Question: I've already implemented FragmentTabHost, but my Fragments are going outside the tabhost.
Here is my Activity:
'''
public class MainActivity extends ActionBarActivity {
private FragmentTabHost mTabHost;
@Override
protected void onCreate(Bundle savedInstanceState) {
super.onCreate(savedInstanceState);
setContentView(R.layout.activity_main);
mTabHost = (FragmentTabHost) findViewById(android.R.id.tabhost);
mTabHost.setup(this, getSupportFragmentManager(),android.R.id.tabhost);
mTabHost.addTab(mTabHost.newTabSpec("simple").setIndicator("Simple"),
PlaceholderFragment.class,null);
mTabHost.addTab(mTabHost.newTabSpec("contacts")
.setIndicator("Contacts"), PlaceholderFragment2.class, null);
}
}
'''
And here is my fragment:
'''
public class PlaceholderFragment2 extends Fragment {
public PlaceholderFragment2() {
}
@Override
public View onCreateView(LayoutInflater inflater, ViewGroup container,
Bundle savedInstanceState) {
View rootView = inflater.inflate(R.layout.fragment_main2, container, false);
return rootView;
}
}
'''
activity_main.xml
'''
<android.support.v4.app.FragmentTabHost
xmlns:android="http://schemas.android.com/apk/res/android"
android:id="@android:id/tabhost"
android:layout_width="match_parent"
android:layout_height="match_parent" >
<FrameLayout xmlns:android="http://schemas.android.com/apk/res/android"
xmlns:tools="http://schemas.android.com/tools"
android:id="@+id/container"
android:layout_width="wrap_content"
android:layout_height="wrap_content"
tools:context=".MainActivity"
/>
</android.support.v4.app.FragmentTabHost>
'''
And fragment_main.xml
'''
<FrameLayout xmlns:android="http://schemas.android.com/apk/res/android"
xmlns:tools="http://schemas.android.com/tools"
android:layout_width="wrap_content"
android:layout_height="wrap_content">
<TextView android:text="@string/hello_world" android:layout_width="wrap_content"
android:layout_height="wrap_content" />
<ImageView
android:layout_width="wrap_content"
android:layout_height="wrap_content"
android:id="@+id/imageView"
android:src="@drawable/ic_launcher"
android:layout_alignParentTop="true"
android:layout_alignParentStart="true"
android:layout_marginTop="159dp" />
</FrameLayout>
'''
The problem is that the fragment goes outside it's tab.
Here's the photo

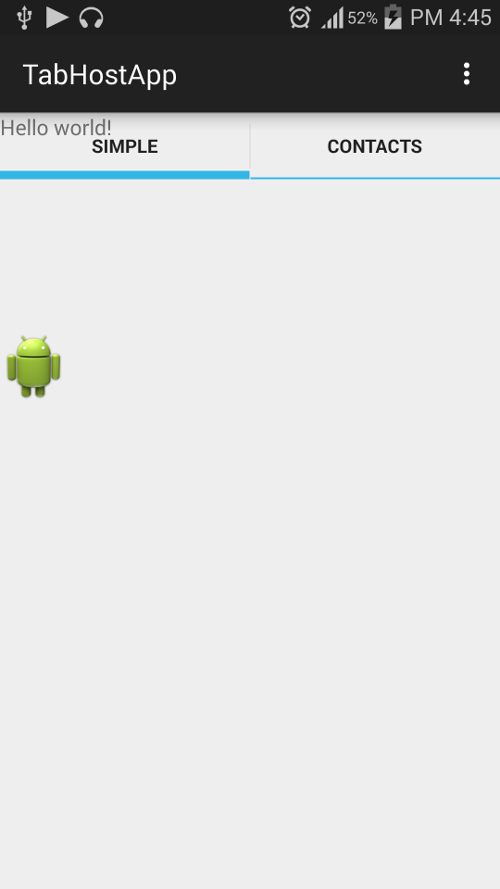
Answer: Change your activity_main.xml to
'''
<android.support.v4.app.FragmentTabHost
xmlns:android="http://schemas.android.com/apk/res/android"
android:id="@android:id/tabhost"
android:layout_width="match_parent"
android:layout_height="match_parent" >
<LinearLayout
android:layout_width="match_parent"
android:layout_height="match_parent"
android:orientation="vertical" >
<TabWidget
android:id="@android:id/tabs"
android:layout_width="fill_parent"
android:layout_height="wrap_content"
android:layout_gravity="bottom"/>
<FrameLayout
android:id="@android:id/tabcontent"
android:layout_width="fill_parent"
android:layout_height="0dp"
android:layout_weight="1" />
</LinearLayout>
</android.support.v4.app.FragmentTabHost>
'''
and your activity's onCreate to
'''
@Override
protected void onCreate(Bundle savedInstanceState) {
super.onCreate(savedInstanceState);
setContentView(R.layout.activity_main);
mTabHost = (FragmentTabHost) findViewById(android.R.id.tabhost);
mTabHost.setup(this, getSupportFragmentManager(), android.R.id.tabcontent);
mTabHost.addTab(mTabHost.newTabSpec("simple").setIndicator("Simple"),
PlaceholderFragment.class,null);
mTabHost.addTab(mTabHost.newTabSpec("contacts")
.setIndicator("Contacts"), PlaceholderFragment2.class, null);
}
'''
Although I strongly suggestion using a tabhost at all. I would instead go for something <URL>.